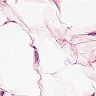
Metastatic tissue present: no